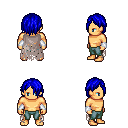
a pixel art fantasy rpg character, male body template, human, tanned skin, gray tattered cape, teal pants, blue bangs hairstyle, white cloth bracers, four views (front, back, left, right), 2x2 character sprite sheet, small pixel art, hard edges, no anti-aliasing